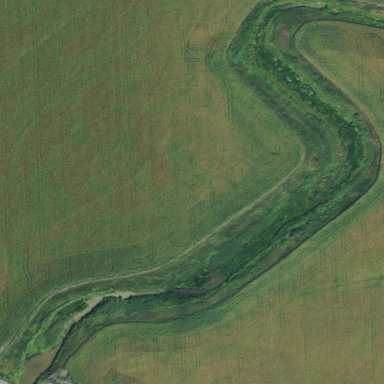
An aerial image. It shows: River flowing through the landscape.